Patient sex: M
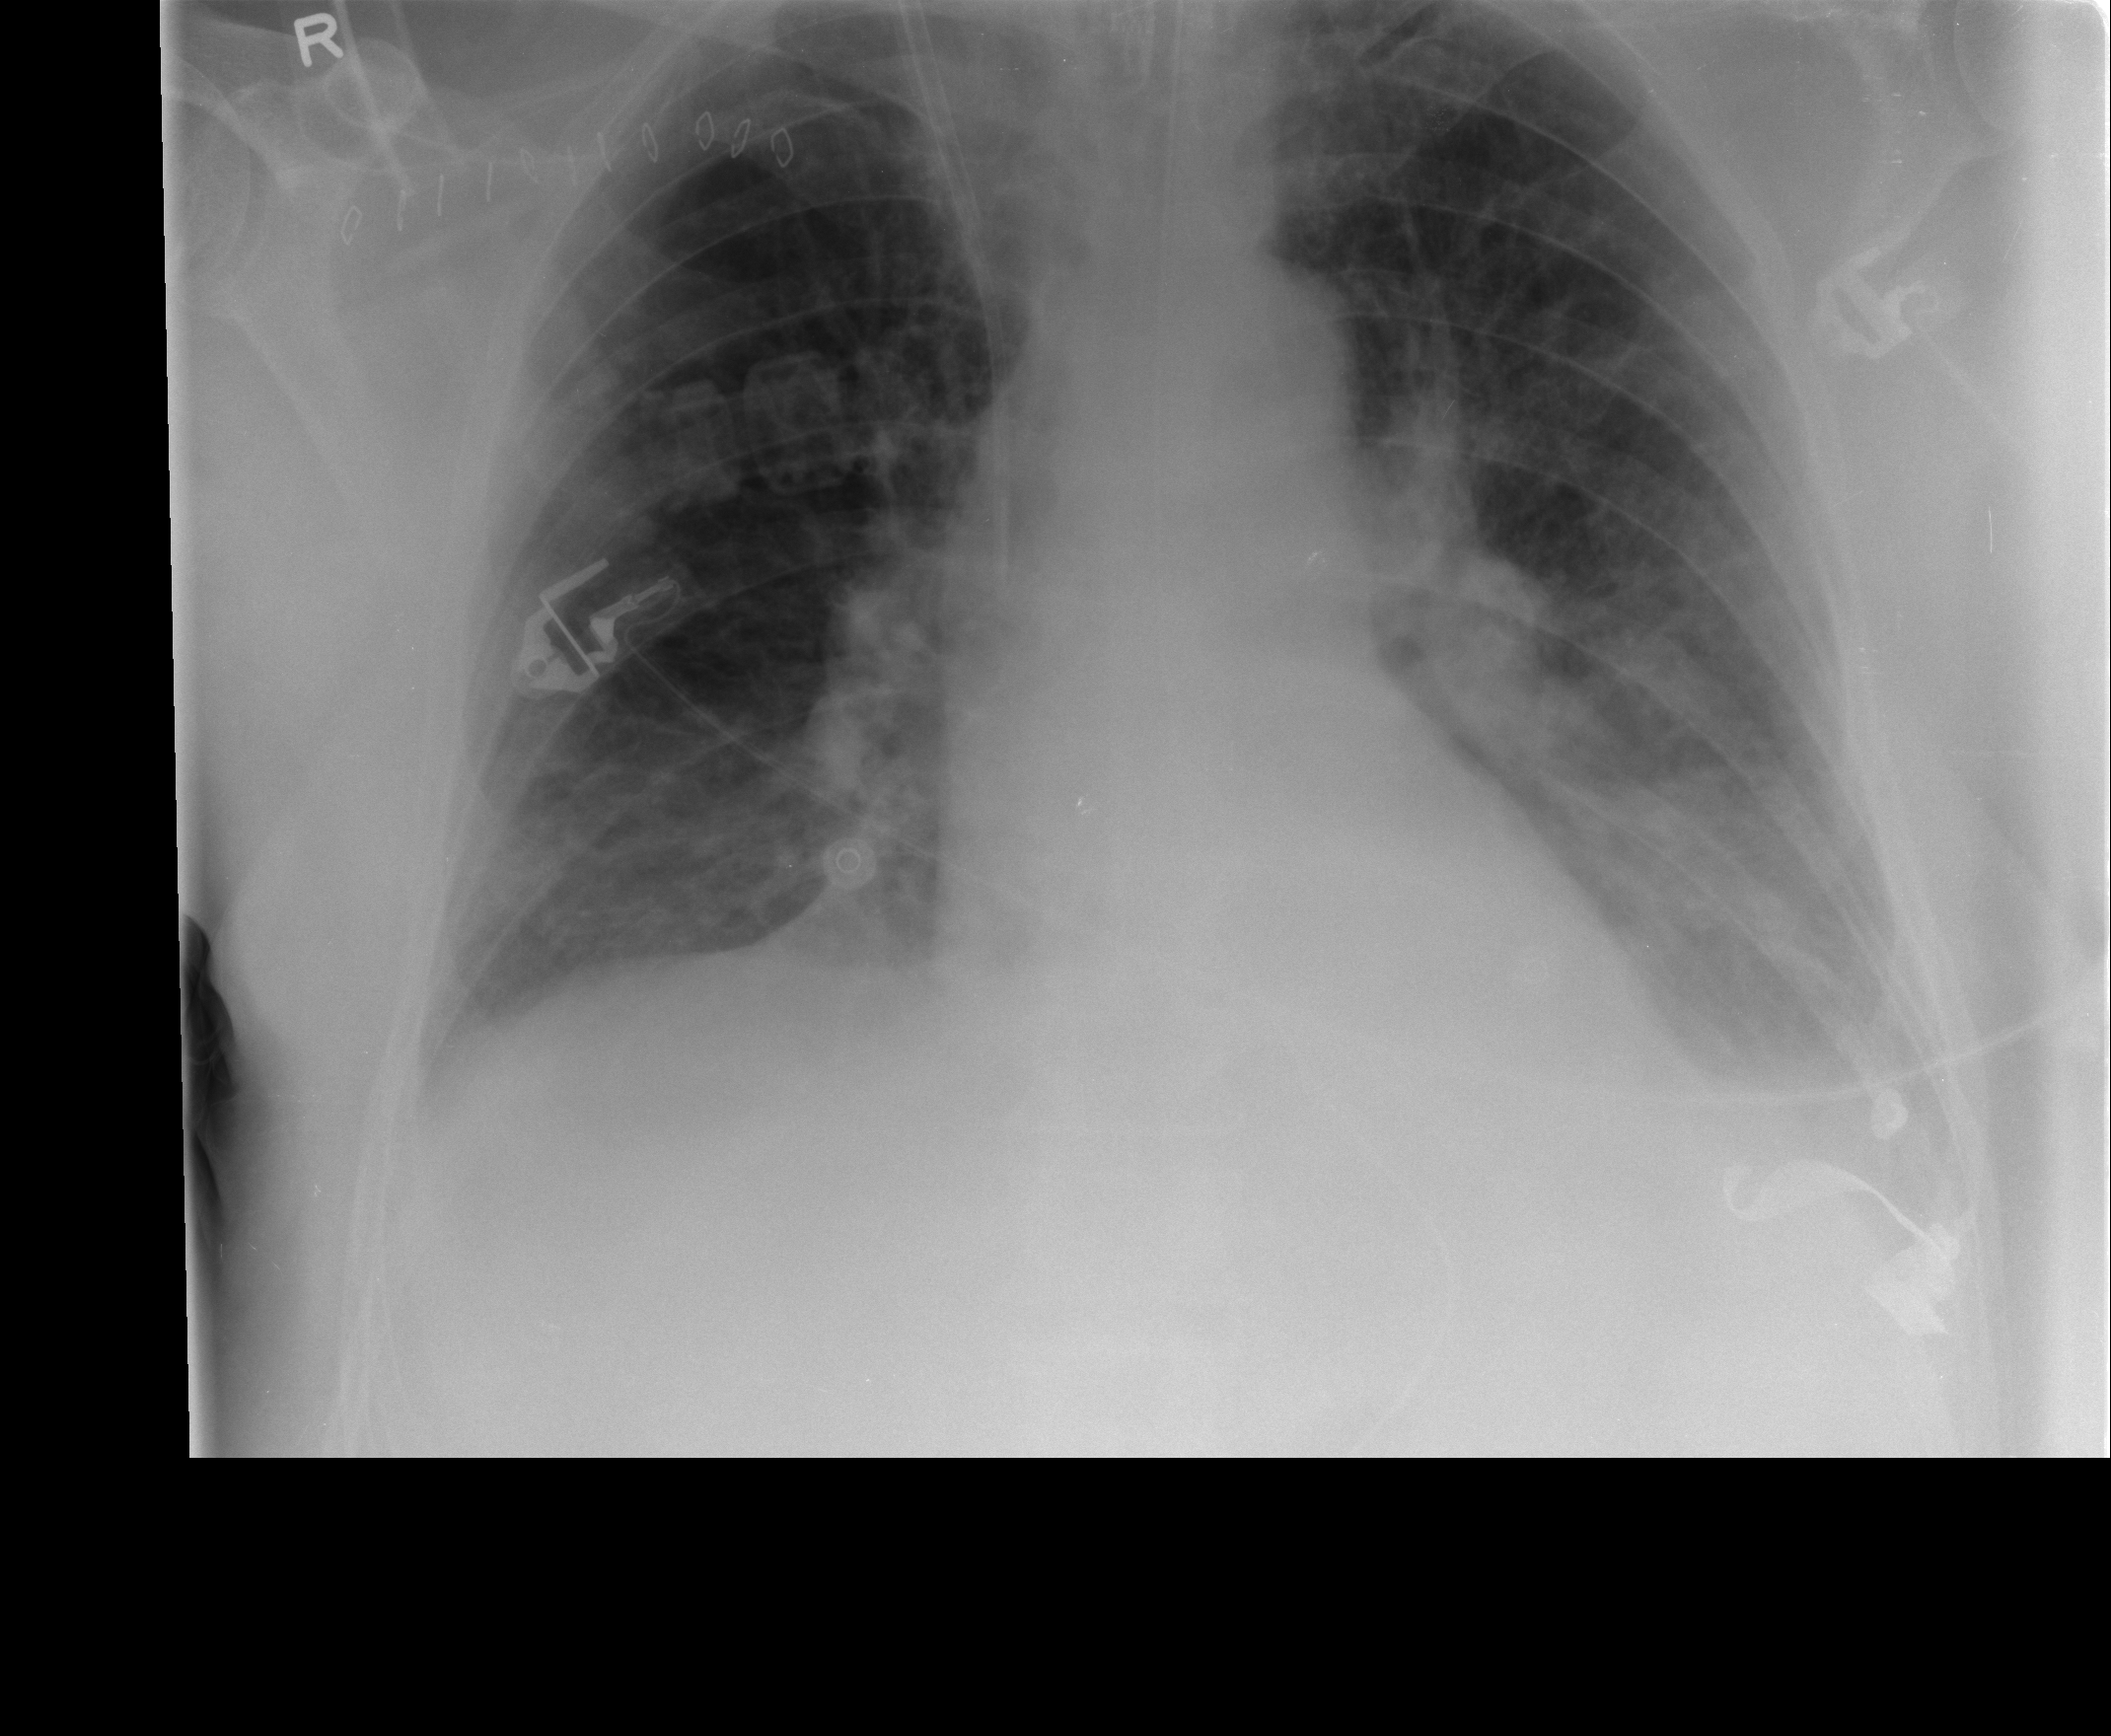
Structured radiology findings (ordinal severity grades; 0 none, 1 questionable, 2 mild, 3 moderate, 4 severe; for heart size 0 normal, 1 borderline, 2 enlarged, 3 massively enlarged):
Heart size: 0
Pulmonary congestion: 2
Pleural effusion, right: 2
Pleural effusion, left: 2
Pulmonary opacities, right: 2
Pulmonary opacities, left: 3
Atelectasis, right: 2
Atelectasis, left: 2